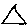
Label: triangle